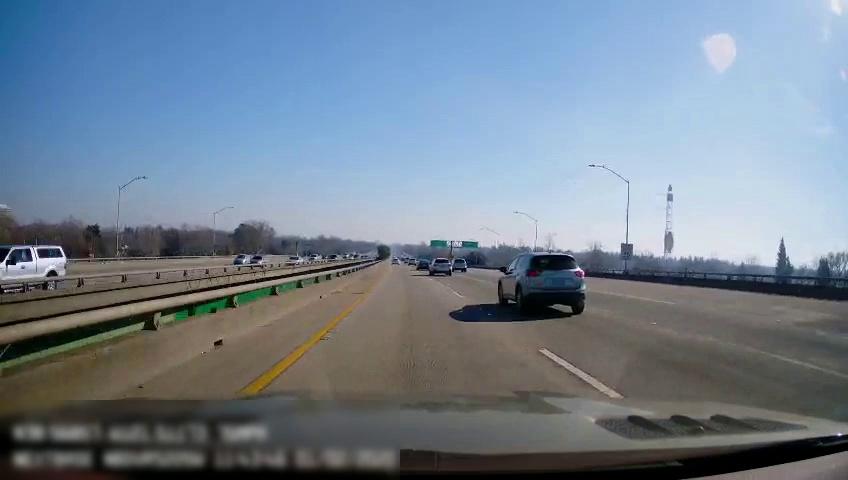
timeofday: Day
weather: Sunny
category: Drivable Space
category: Vehicles | Truck
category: Vehicles | Car
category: Vehicles | Car
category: Vehicles | Car
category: Vehicles | SUV
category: Vehicles | SUV
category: Drivable Space
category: Vehicles | SUV
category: Vehicles | SUV
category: Vehicles | Car
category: Vehicles | SUV
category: Lanes | Current Lane
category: Lanes | Current Lane
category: Lanes | Alternate Lane
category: Lanes | Alternate Lane
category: Traffic | Signs
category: Traffic | Signs
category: Traffic | Signs